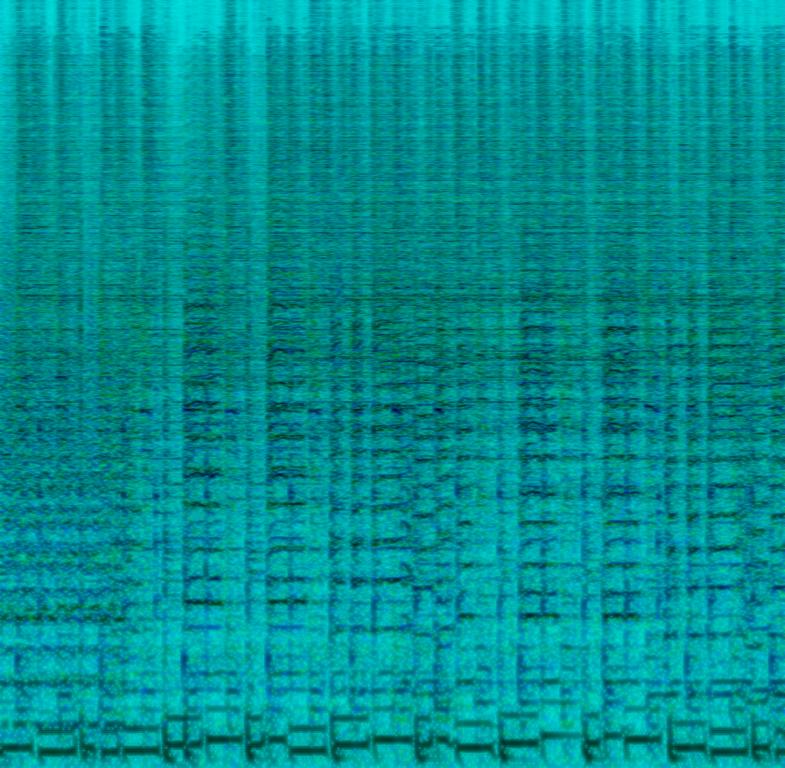
The instrumental music features a medium sized band playing Latin music. The melody is being played in unison by the saxophones, trumpets and trombones in an almost fast tempo. A bass guitar is playing repeating lines in the low register. The drums play a busy rhythm. An electric guitar is playing a chord on the second half of every beat.